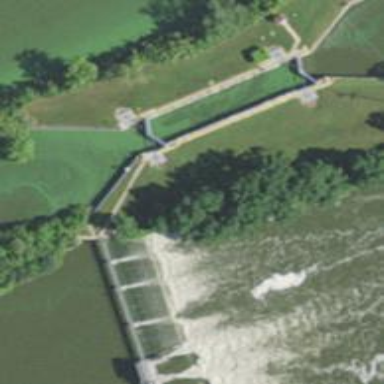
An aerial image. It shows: Lock gate along waterway.